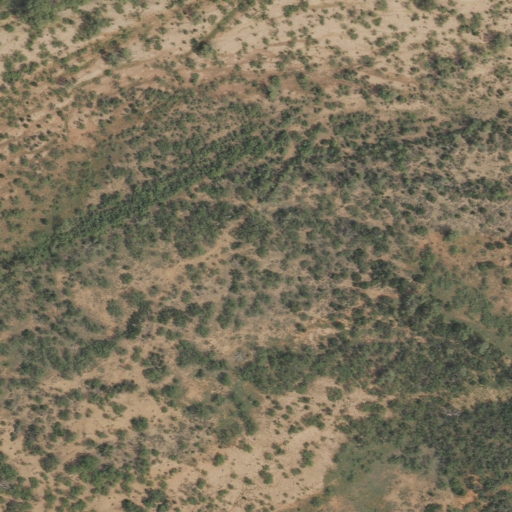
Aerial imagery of valley in Texas named Old Home Draw containing shrub, grassland, deciduous forest, woody wetlands, herbaceous wetlands, and evergreen forest